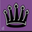
Piece: bQ